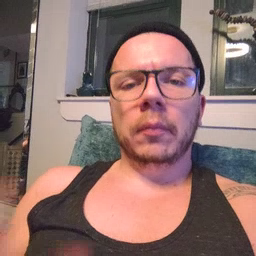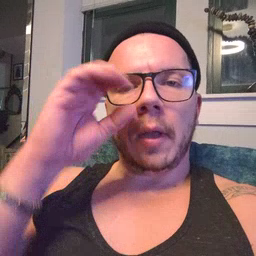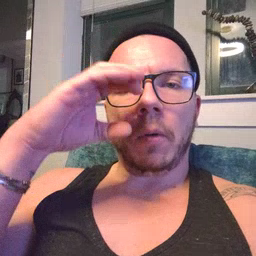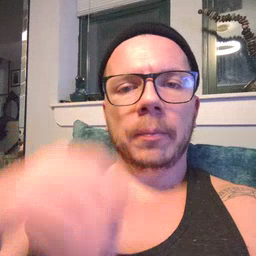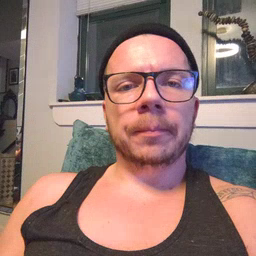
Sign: owl